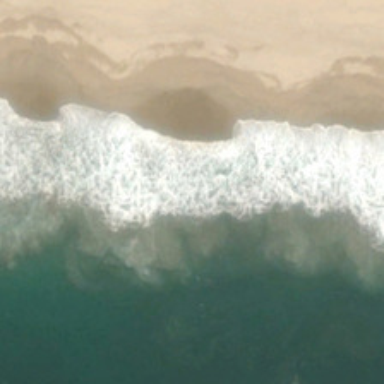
White waves are between yellow beach and green ocean .